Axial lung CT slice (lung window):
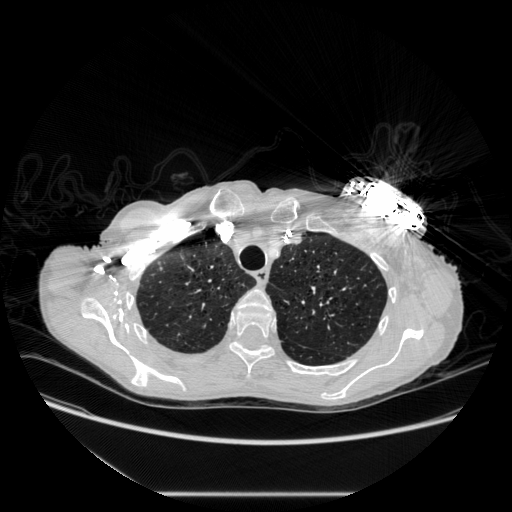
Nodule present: no